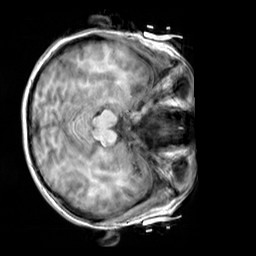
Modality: T1w
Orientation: axial
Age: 19
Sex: female
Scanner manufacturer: siemens
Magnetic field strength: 3 T
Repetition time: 2.3 s
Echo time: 0.00303 s